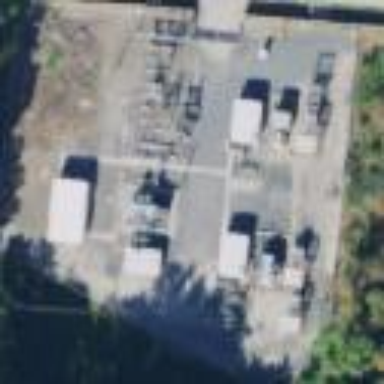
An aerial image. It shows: Industrial area with power substation.